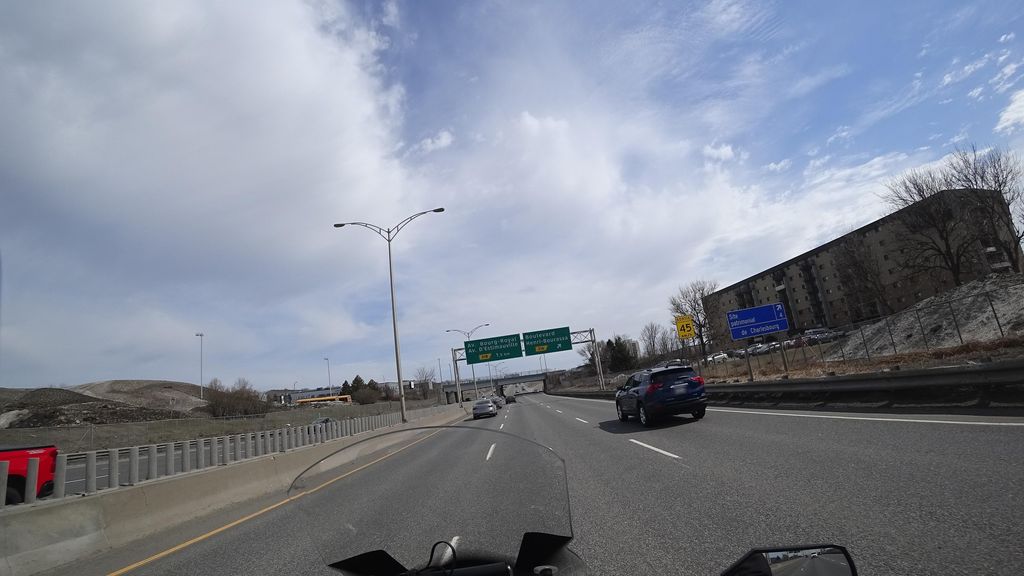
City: quebec_city